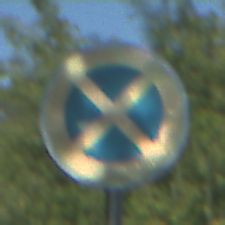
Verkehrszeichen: AbsolutesHalteverbot
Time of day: MorningAfternoon
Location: Outdoor (Nature)
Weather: Clear
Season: NotSpecified
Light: Natural